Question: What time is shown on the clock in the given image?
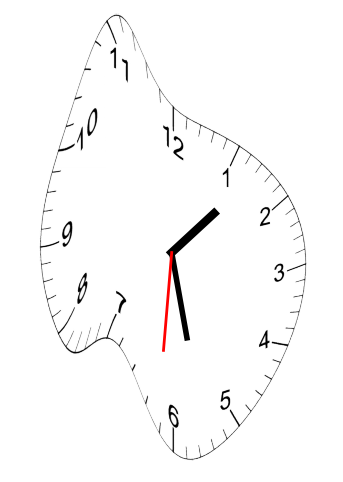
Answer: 01:27:31